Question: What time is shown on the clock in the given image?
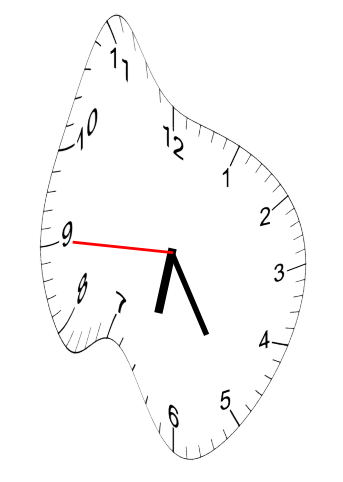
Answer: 06:24:45